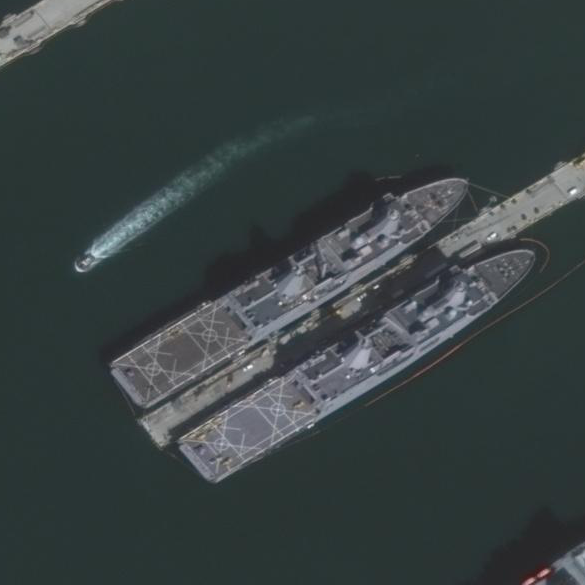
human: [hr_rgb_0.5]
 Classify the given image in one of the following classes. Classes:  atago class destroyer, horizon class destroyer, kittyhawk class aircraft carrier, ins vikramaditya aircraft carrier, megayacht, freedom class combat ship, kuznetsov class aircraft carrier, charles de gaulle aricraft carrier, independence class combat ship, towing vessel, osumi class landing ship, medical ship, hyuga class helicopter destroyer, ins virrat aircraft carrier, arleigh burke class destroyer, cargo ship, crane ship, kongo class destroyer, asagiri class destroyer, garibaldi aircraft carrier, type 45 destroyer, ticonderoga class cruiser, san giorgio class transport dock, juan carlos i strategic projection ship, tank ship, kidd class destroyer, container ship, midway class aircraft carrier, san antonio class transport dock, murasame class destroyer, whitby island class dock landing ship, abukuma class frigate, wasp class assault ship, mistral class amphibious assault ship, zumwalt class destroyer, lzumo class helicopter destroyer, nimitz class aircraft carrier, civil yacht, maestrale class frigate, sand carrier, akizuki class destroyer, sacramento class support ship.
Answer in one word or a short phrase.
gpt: San Antonio class transport dock